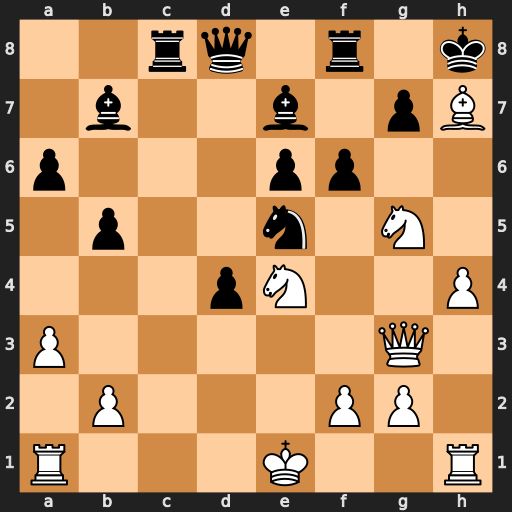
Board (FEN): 2rq1r1k/1b2b1pB/p3pp2/1p2n1N1/3pN2P/P5Q1/1P3PP1/R3K2R
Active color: w
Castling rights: KQ
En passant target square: -
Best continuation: Nxe6 Qa5+ Kf1